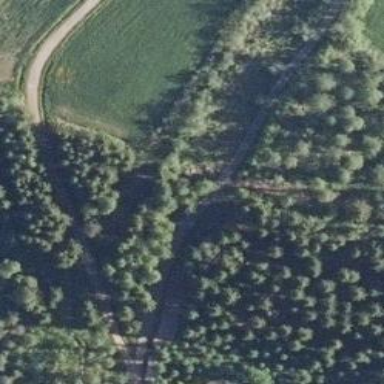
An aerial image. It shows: Unclassified road.